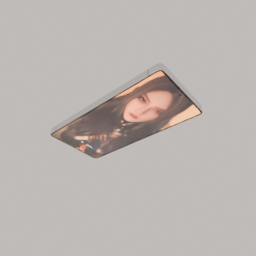
Label: electronics